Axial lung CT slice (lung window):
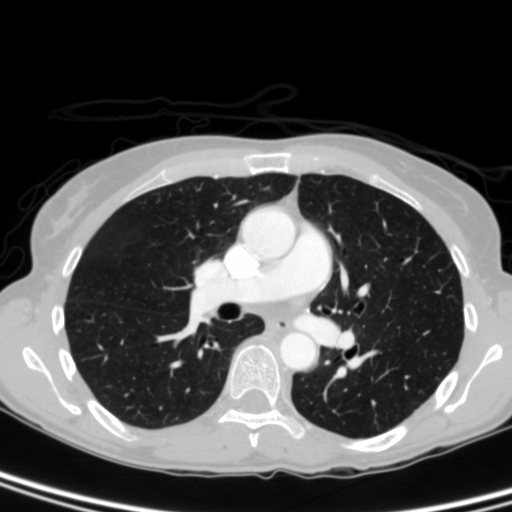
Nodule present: no